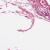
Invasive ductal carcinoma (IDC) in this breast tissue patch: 0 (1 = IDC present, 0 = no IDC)